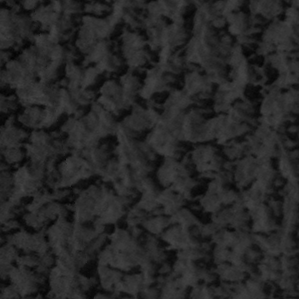
Label: frost